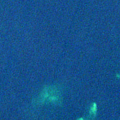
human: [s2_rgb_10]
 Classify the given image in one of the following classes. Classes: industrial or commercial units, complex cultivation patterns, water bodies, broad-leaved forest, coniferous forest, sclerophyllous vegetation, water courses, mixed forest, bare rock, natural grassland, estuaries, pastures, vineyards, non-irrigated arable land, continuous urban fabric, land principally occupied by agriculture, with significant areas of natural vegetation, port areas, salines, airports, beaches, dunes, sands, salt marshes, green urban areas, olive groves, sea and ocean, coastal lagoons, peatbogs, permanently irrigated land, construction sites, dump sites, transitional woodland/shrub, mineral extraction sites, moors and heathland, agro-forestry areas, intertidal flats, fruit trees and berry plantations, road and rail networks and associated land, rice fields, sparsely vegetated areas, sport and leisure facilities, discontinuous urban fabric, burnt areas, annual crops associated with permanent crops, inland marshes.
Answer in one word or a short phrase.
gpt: sea and ocean